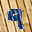
Label: 9